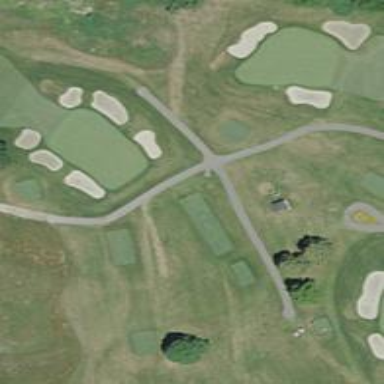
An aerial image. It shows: Path for both roads and golfers.